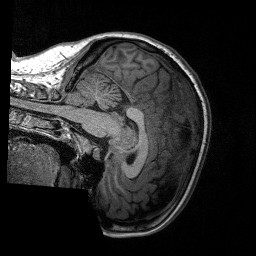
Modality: T1w
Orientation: sagittal
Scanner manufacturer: siemens
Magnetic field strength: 3 T
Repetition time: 2.3 s
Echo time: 0.00226 s